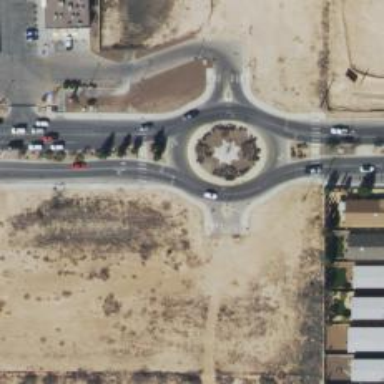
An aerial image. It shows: Secondary road leading to roundabout.